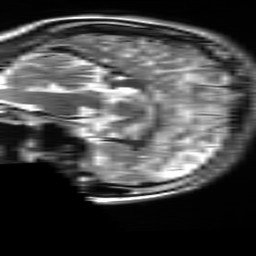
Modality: T2w
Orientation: sagittal
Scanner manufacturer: ge
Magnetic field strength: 3 T
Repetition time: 6.255 s
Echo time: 0.1014 s